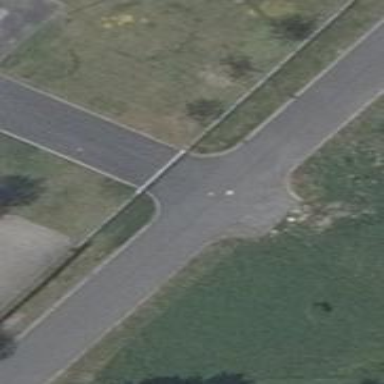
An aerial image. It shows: Unclassified road.